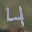
Label: 4